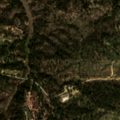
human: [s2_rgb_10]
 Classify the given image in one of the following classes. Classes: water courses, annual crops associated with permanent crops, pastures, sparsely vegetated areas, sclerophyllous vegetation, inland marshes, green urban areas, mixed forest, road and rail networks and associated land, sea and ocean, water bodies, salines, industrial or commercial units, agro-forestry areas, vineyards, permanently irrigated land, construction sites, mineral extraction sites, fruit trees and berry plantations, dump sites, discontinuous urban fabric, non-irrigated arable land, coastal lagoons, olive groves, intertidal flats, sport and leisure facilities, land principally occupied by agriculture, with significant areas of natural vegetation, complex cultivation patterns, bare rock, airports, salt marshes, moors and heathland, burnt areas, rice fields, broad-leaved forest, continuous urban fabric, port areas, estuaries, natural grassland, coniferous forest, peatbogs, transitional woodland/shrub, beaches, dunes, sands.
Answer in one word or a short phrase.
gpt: agro-forestry areas, broad-leaved forest, mixed forest